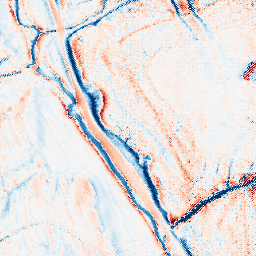
Category: classical
Decomposition family: gaussian_anisotropic
Decomposition parameters: sigma_x: 5
sigma_y: 2
Upsampling method: regularized
Upsampling parameters: scale: 4
lambda_reg: 0.1
Upsampling scale: 4